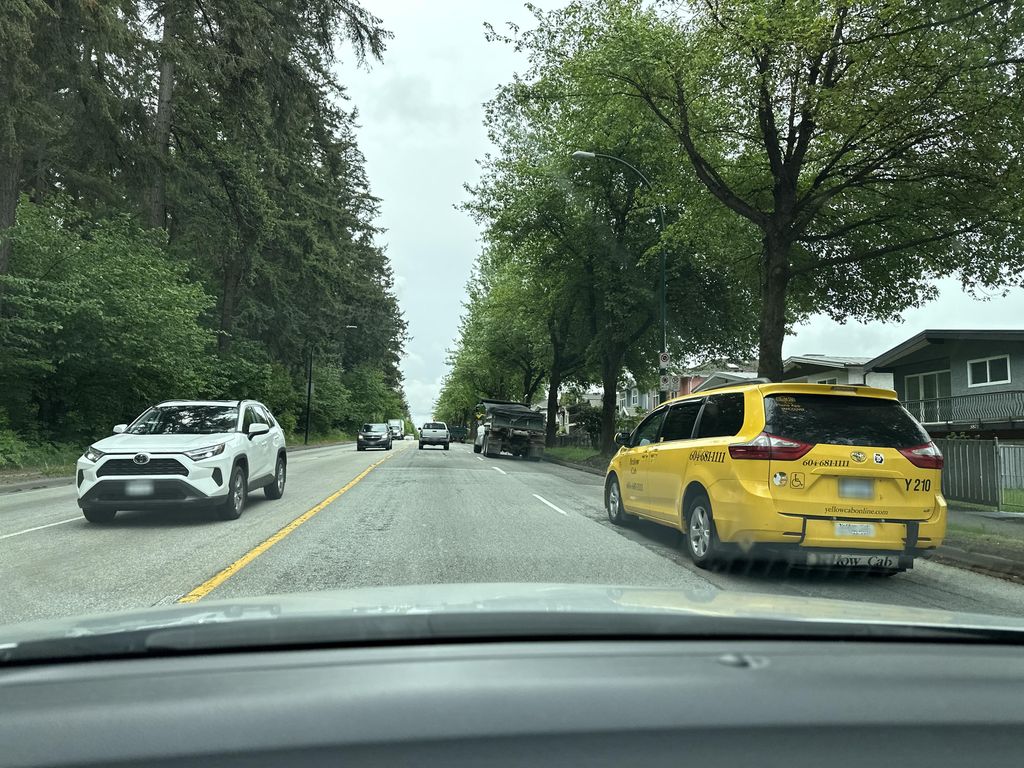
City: vancouver